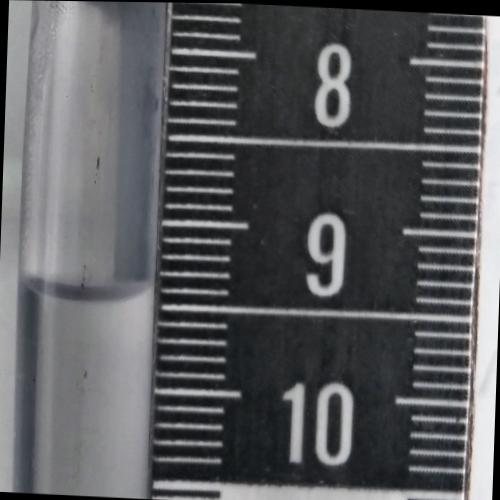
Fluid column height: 9.4 cm